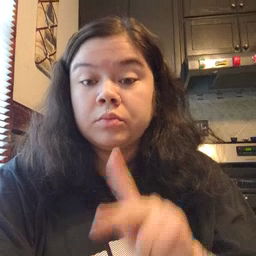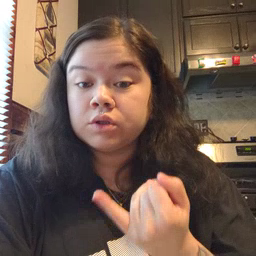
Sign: pajamas